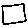
Label: square